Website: crate-barrel
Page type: cart
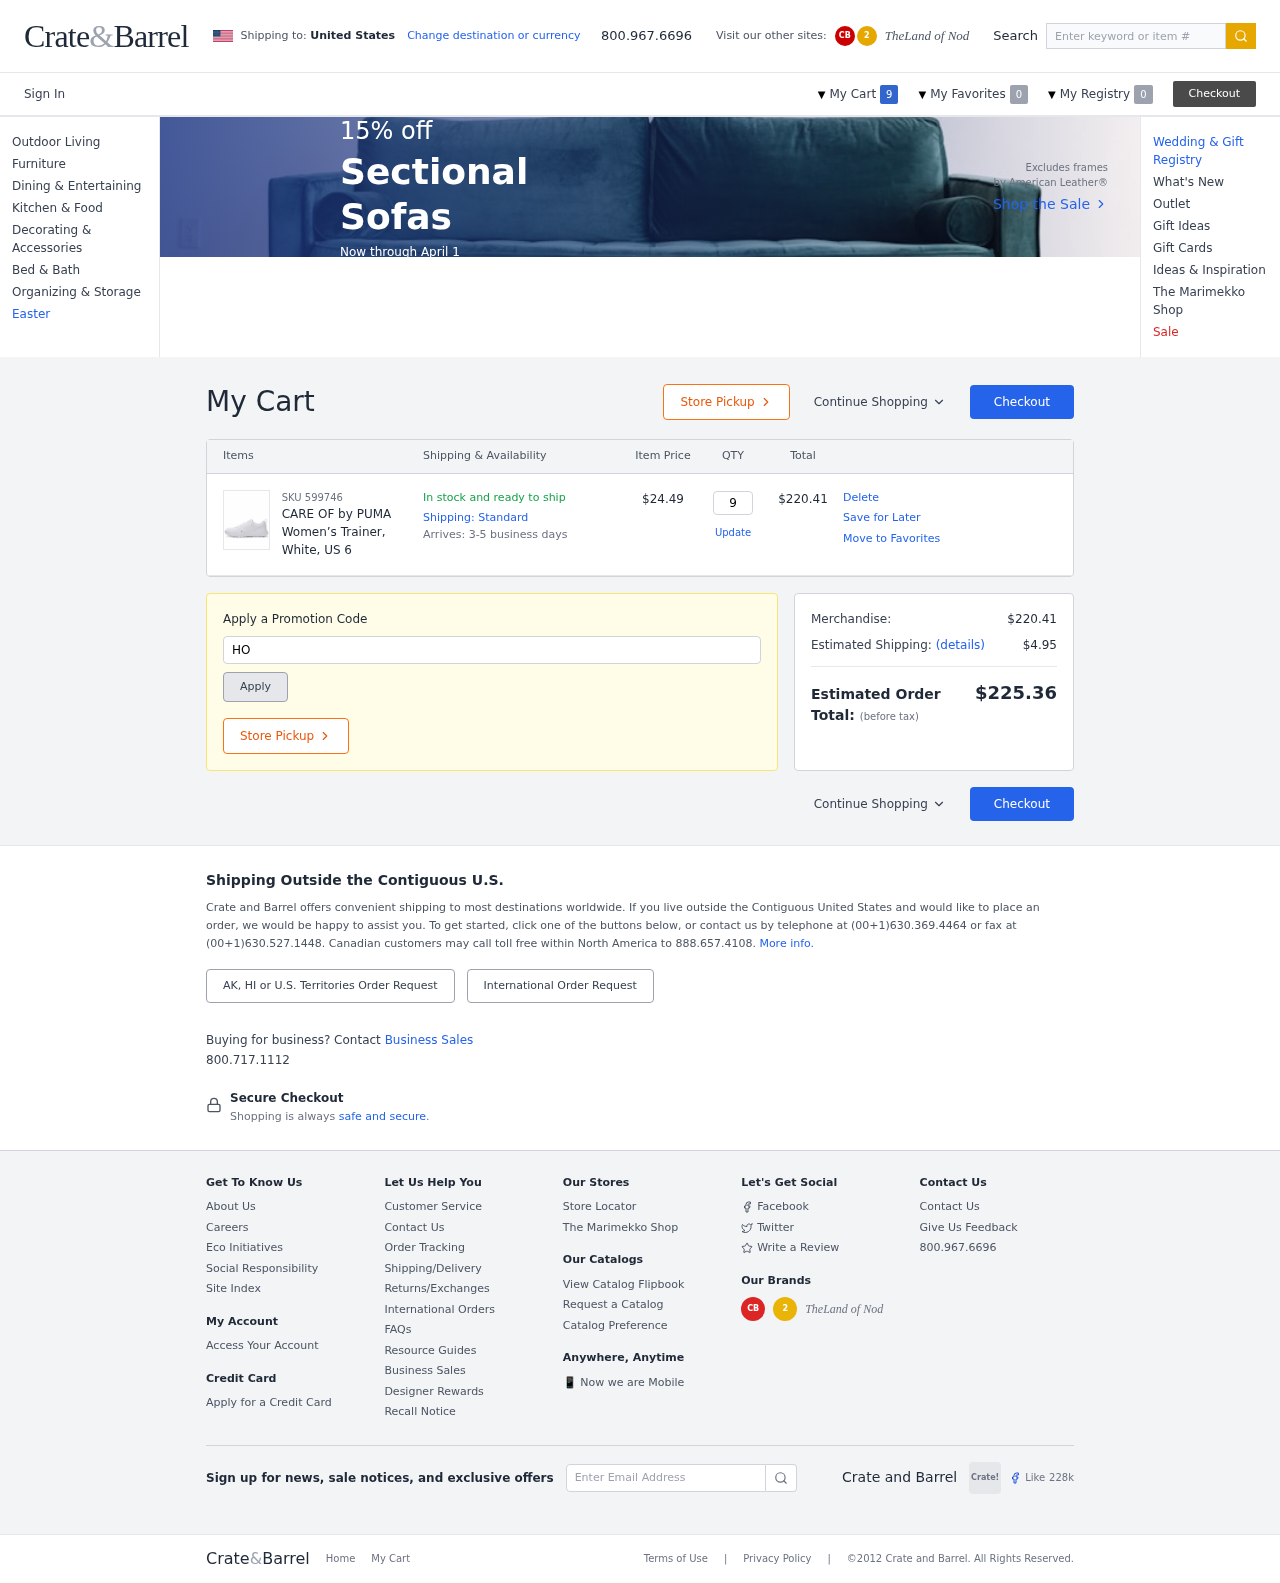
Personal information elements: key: PII_PROMO_CODE
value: HOLIDAY53
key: PII_COUNTRY
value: United States
Product elements: key: PRODUCT1_NAME
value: CARE OF by PUMA Women’s Trainer, White, US 6
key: PRODUCT1_PRICE
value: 24.49
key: PRODUCT1_QUANTITY
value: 9
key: PRODUCT1_SKU
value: SKU 599746
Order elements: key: ORDER_NUM_ITEMS
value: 9
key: ORDER_ITEM_TOTAL
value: $220.41
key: ORDER_SUBTOTAL
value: $220.41
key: ORDER_SHIPPING_COST
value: $4.95
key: ORDER_TOTAL
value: $225.36
Search elements: key: HEADER_SEARCH
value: Enter keyword or item #